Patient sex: M
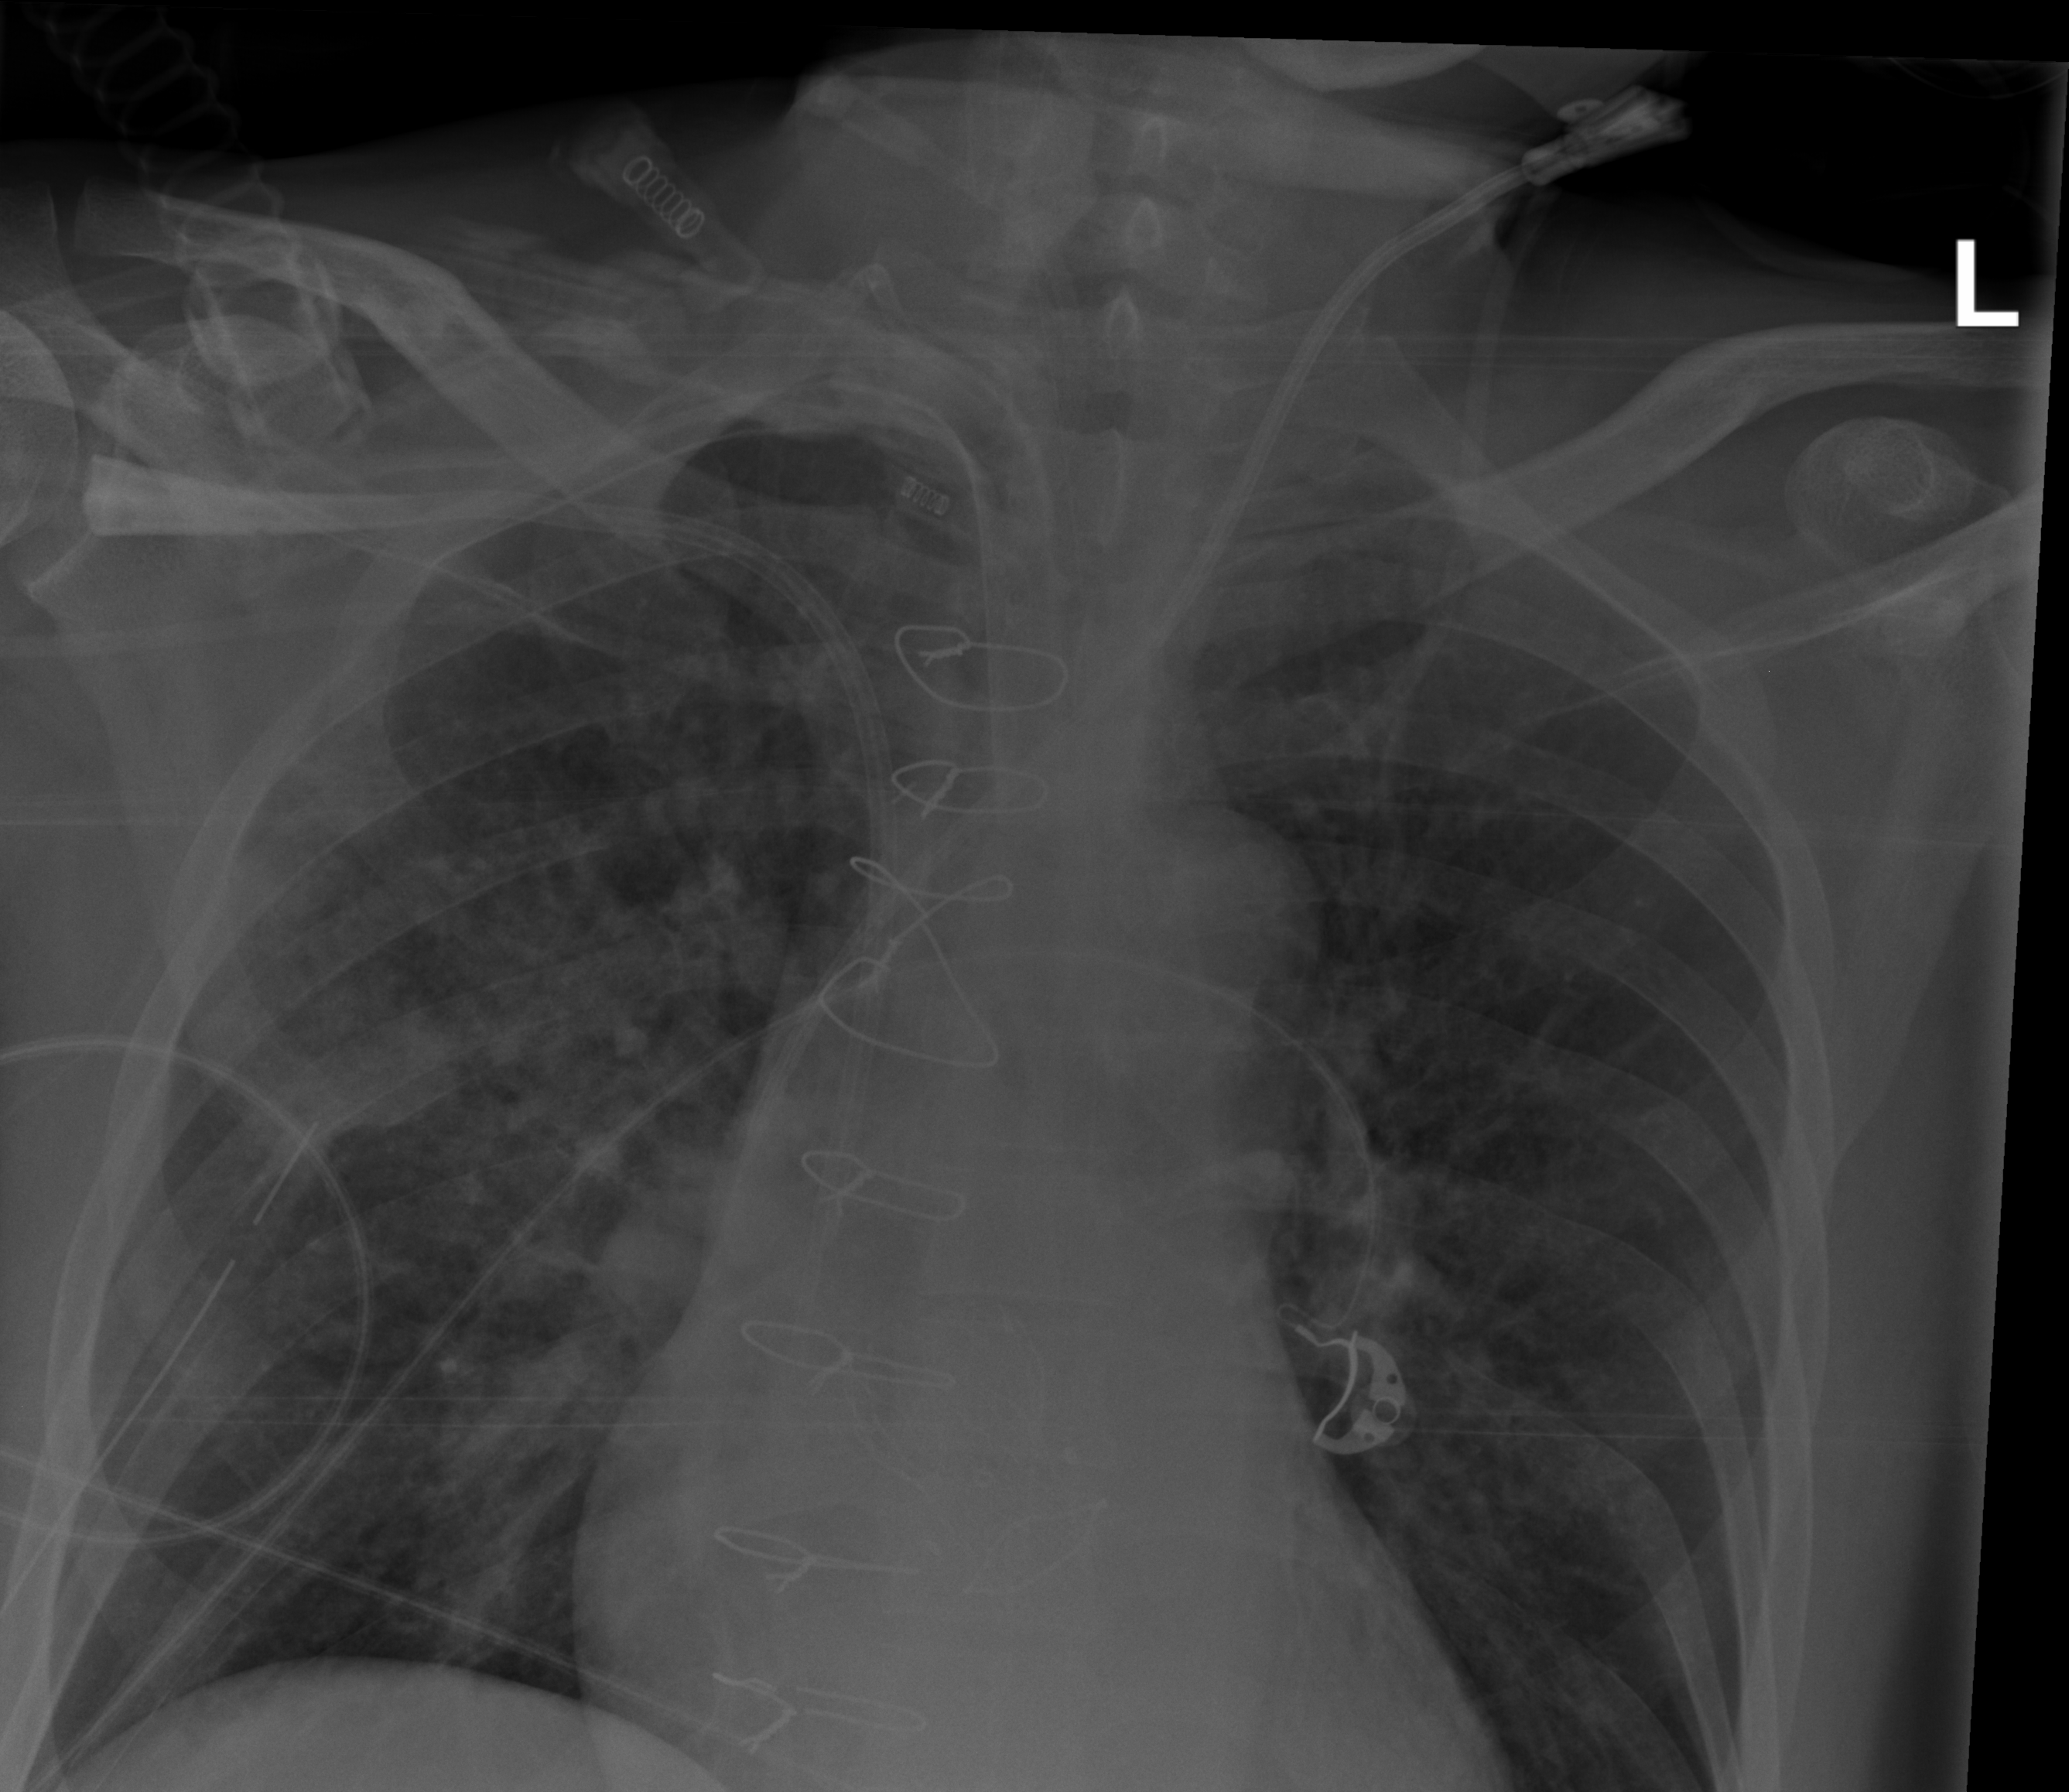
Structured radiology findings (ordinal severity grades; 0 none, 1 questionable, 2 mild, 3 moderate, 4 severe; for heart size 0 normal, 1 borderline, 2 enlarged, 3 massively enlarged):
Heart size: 2
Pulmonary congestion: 0
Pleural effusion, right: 0
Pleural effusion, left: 0
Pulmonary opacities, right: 2
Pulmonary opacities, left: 0
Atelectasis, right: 2
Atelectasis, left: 0